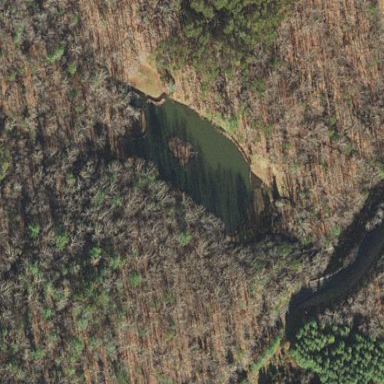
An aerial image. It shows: Peaceful pond surrounded by nature.